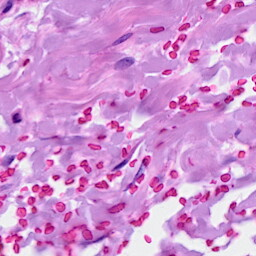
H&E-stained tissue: Breast